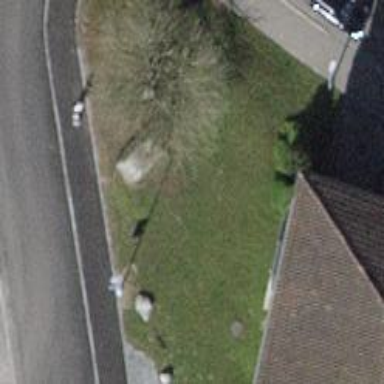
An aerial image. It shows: Natural rock formation.